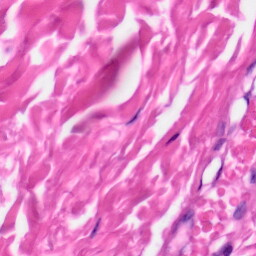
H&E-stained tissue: Skin